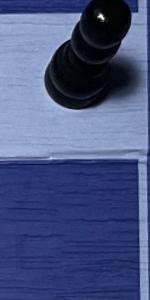
Label: Empty